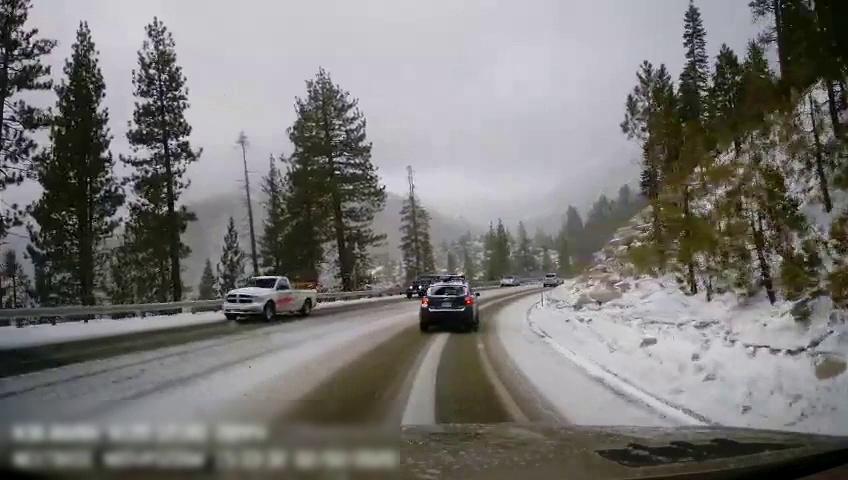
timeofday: Day
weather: Snowy
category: Drivable Space
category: Vehicles | Truck
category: Vehicles | SUV
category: Vehicles | Car
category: Vehicles | Car
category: Vehicles | Car
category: Lanes | Current Lane